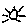
Label: sun